Question: I'm trying to replicate the following code, except with histograms being replaced with 'ggplot' calls. So, this works:
'''
layout(matrix(c(1, 2, 3, 4, 4, 3, 4, 4, 5), ncol=3))
hist(1:20)
hist(1:40)
hist(1:60)
hist(1:80)
hist(1:90)
'''
And this doesn't (each ggplot creates a new full-scale image instead of being part of the layout):
'''
layout(matrix(c(1, 2, 3, 4, 4, 3, 4, 4, 5), ncol=3))
ggplot(data.frame(x=1:20)) + stat_bin(aes(x=x))
ggplot(data.frame(x=1:40)) + stat_bin(aes(x=x))
ggplot(data.frame(x=1:60)) + stat_bin(aes(x=x))
ggplot(data.frame(x=1:80)) + stat_bin(aes(x=x))
ggplot(data.frame(x=1:90)) + stat_bin(aes(x=x))
'''
The first piece of code produces the following layout:

How do I use 'ggplot' to arrange plots the same way the first 'layout' call does?
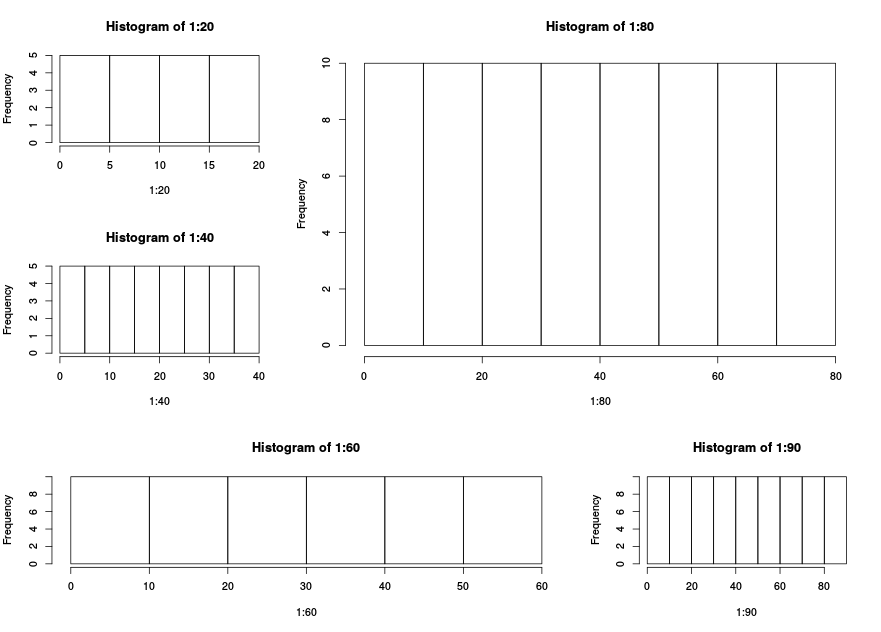
Answer: 'layout()' only works with base graphics. ggplot uses grid graphics which has a different way or arranging plots. Try checking out the <URL>. It has a 'layout=' parameter very similar to the 'layout' function. For example
'''
multiplot(layout=matrix(c(1, 2, 3, 4, 4, 3, 4, 4, 5), ncol=3),
ggplot(data.frame(x=1:20)) + stat_bin(aes(x=x)),
ggplot(data.frame(x=1:40)) + stat_bin(aes(x=x)),
ggplot(data.frame(x=1:60)) + stat_bin(aes(x=x)),
ggplot(data.frame(x=1:80)) + stat_bin(aes(x=x)),
ggplot(data.frame(x=1:90)) + stat_bin(aes(x=x))
)
'''